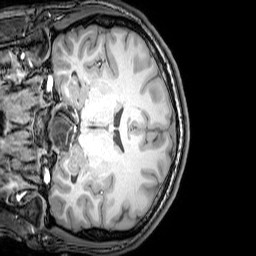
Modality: T1w
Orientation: coronal
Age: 23
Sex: male
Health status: healthy
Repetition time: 0.081 s
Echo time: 0.037 s